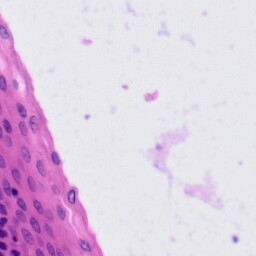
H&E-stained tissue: Tonsil